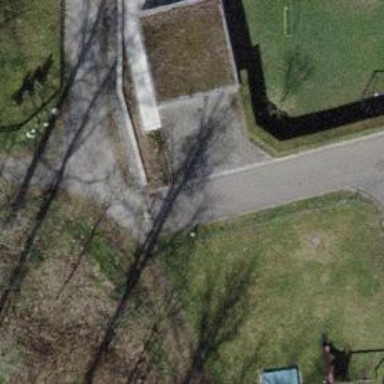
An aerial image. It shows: Gate.